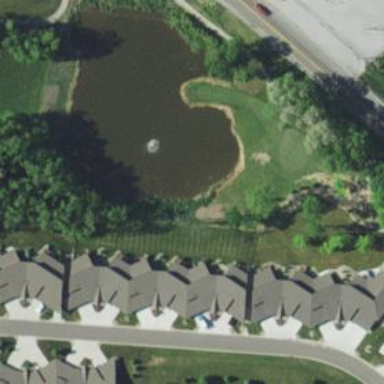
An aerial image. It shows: Water hazard in golf course. The hazard is natural water feature.